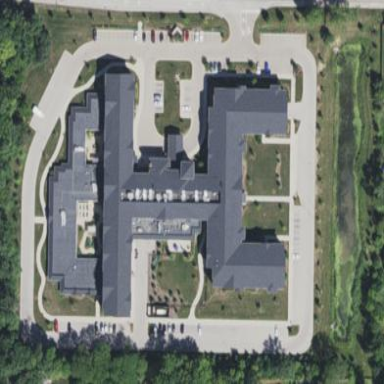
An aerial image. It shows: Nursing home.